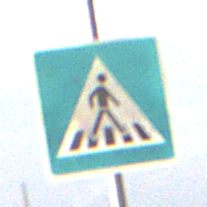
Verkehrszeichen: FussgaengerueberwegLinks
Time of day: SunriseSunset
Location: Outdoor (Suburban)
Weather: PartlyCloudy
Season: NotSpecified
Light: Natural